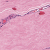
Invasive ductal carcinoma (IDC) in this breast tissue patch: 0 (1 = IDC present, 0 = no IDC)